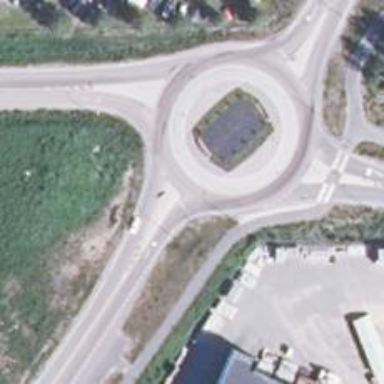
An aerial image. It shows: Secondary road leading to roundabout.